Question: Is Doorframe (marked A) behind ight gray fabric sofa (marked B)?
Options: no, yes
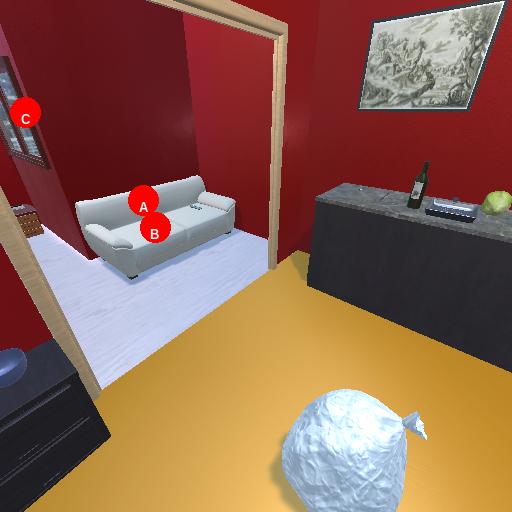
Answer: no